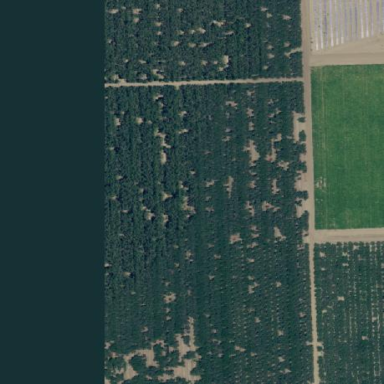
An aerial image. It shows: Orchard filled with almond trees.